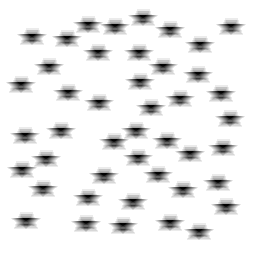
Squares: 0
Triangles: 0
Stars: 44
Total shapes: 44